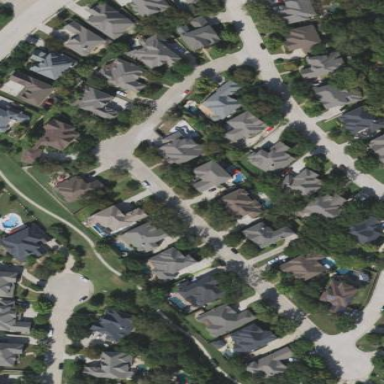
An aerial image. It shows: Residential area within neighborhood.